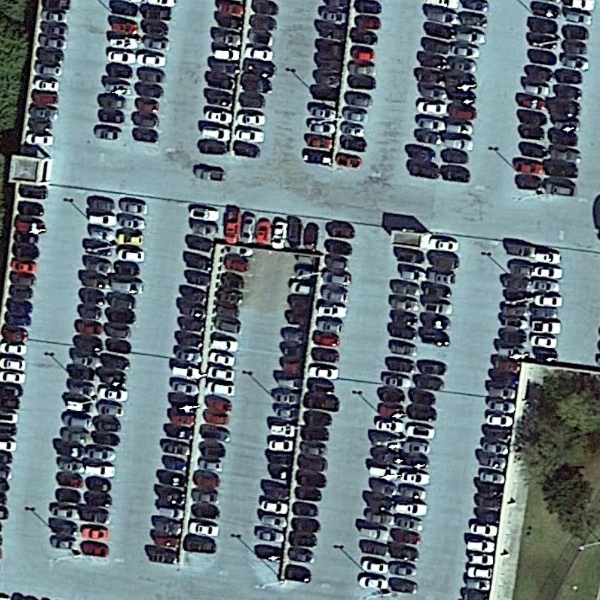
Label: Parking